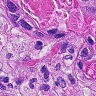
Metastatic tissue present: yes